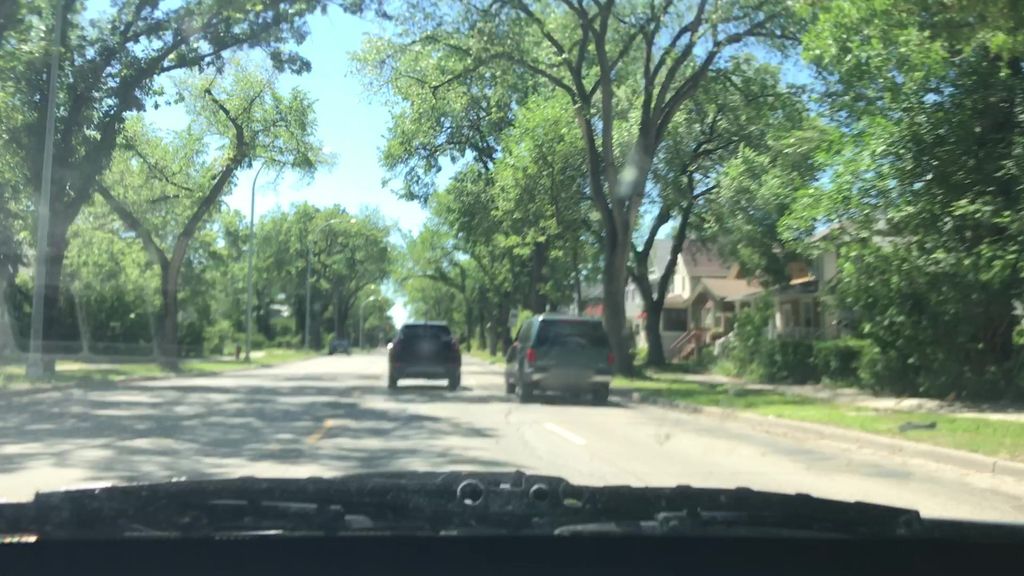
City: winnipeg